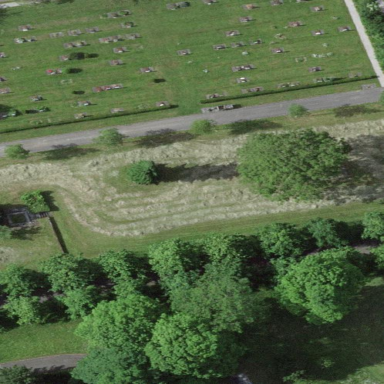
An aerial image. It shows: Sector within cemetery.